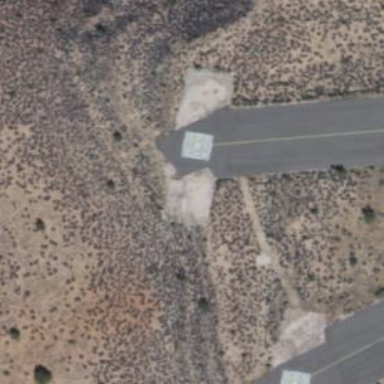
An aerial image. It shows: Image showing helipad at airport.